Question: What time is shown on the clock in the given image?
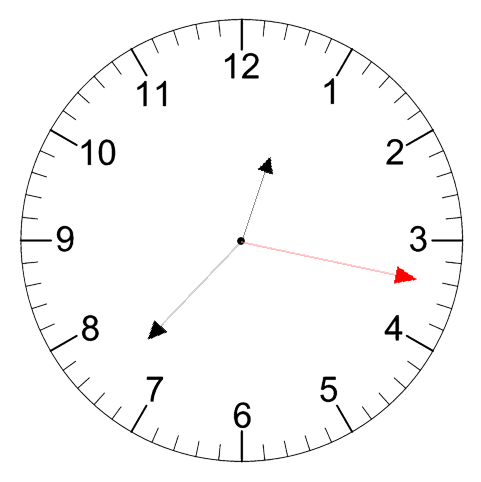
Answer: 12:37:17